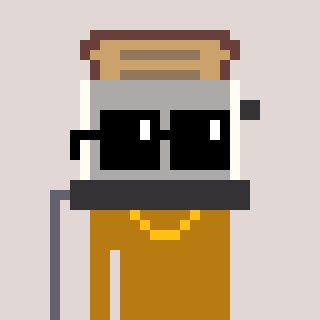
a pixel art character with square black sunglasses, a toaster-shaped head and a gold-colored body on a warm background